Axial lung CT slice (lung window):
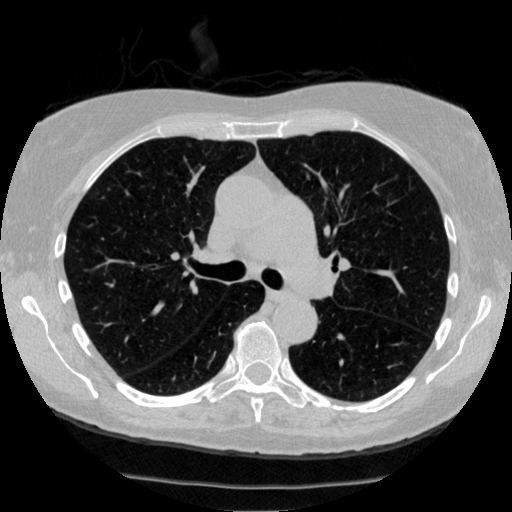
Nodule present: no